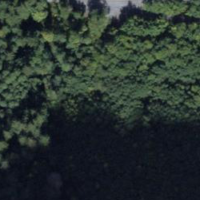
EUNIS habitat code: 44
Species observed at this site:
Chamaenerion dodonaei